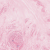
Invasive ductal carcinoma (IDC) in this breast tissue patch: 0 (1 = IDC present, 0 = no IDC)